Field crop: tomato
Growth stage: 1
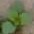
Species: solanum